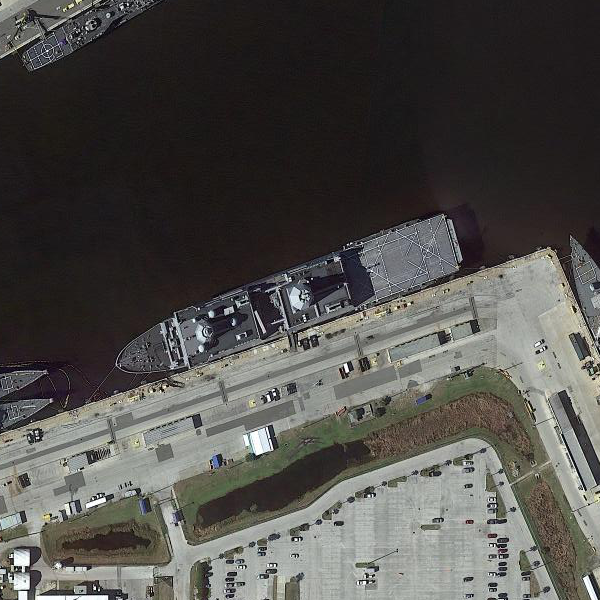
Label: combat